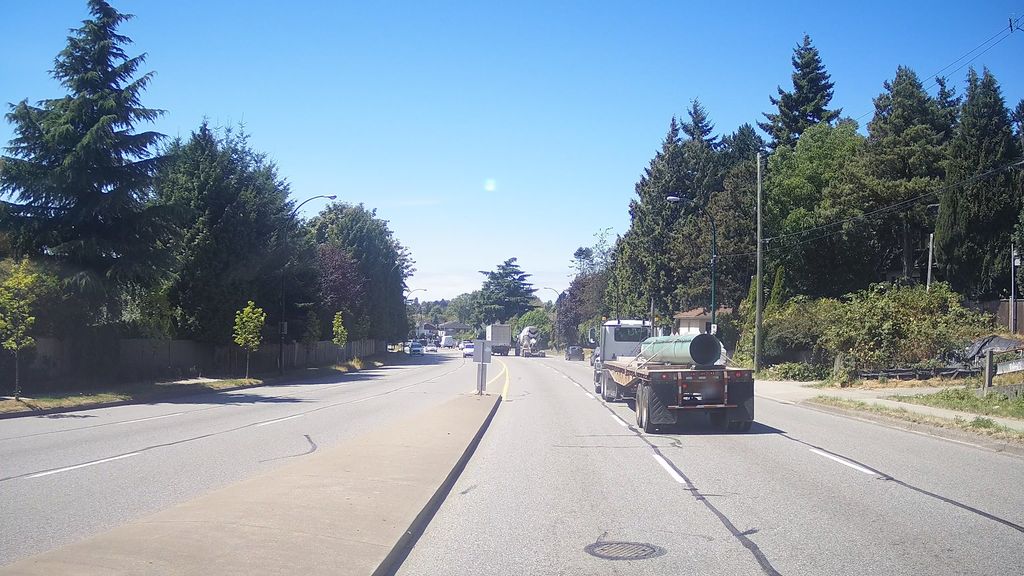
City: vancouver